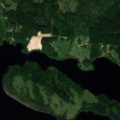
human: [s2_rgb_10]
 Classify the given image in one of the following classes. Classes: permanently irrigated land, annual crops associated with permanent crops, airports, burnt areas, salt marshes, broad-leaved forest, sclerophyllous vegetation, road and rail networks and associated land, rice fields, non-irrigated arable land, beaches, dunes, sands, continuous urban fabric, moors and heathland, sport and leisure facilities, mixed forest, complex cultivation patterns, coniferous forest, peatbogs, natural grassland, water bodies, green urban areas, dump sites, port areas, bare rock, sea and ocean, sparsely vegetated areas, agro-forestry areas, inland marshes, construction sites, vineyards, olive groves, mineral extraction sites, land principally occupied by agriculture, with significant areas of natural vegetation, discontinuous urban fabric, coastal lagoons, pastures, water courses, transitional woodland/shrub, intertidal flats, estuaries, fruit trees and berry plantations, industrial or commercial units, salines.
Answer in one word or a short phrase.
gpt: coniferous forest, mixed forest, water bodies